Field crop: maize
Growth stage: 2
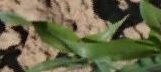
Species: maize